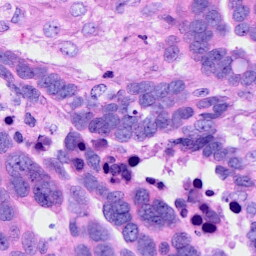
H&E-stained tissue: Ovarian